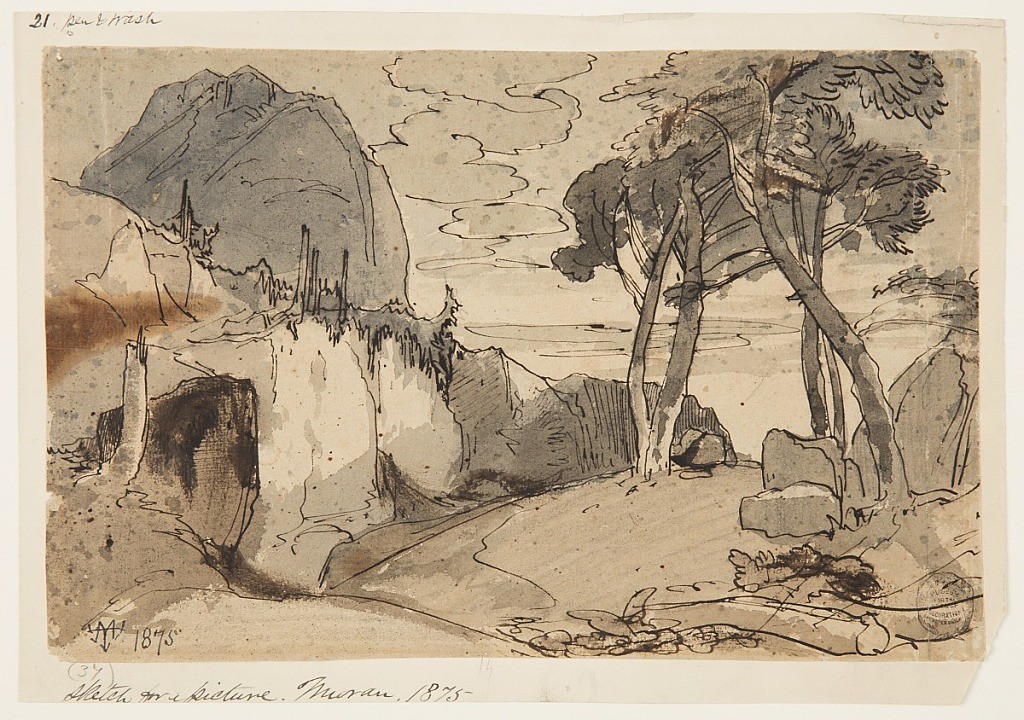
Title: Road in a Mountain Landscape
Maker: Thomas Moran, American, b. Britain, 1837–1926
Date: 1875
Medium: Recto: Brush and watercolor, white gouache, pen and ink on tan wove paper. Verso: Graphite on tan wove paper.
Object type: Drawing
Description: Recto: Horizontal and oblique view of a road, between rocks and trees with a crag-like mountain rising in the left background.
Verso: Mountainous landscape with a house in the center.